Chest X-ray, AP view. Patient: 47 years old, sex M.
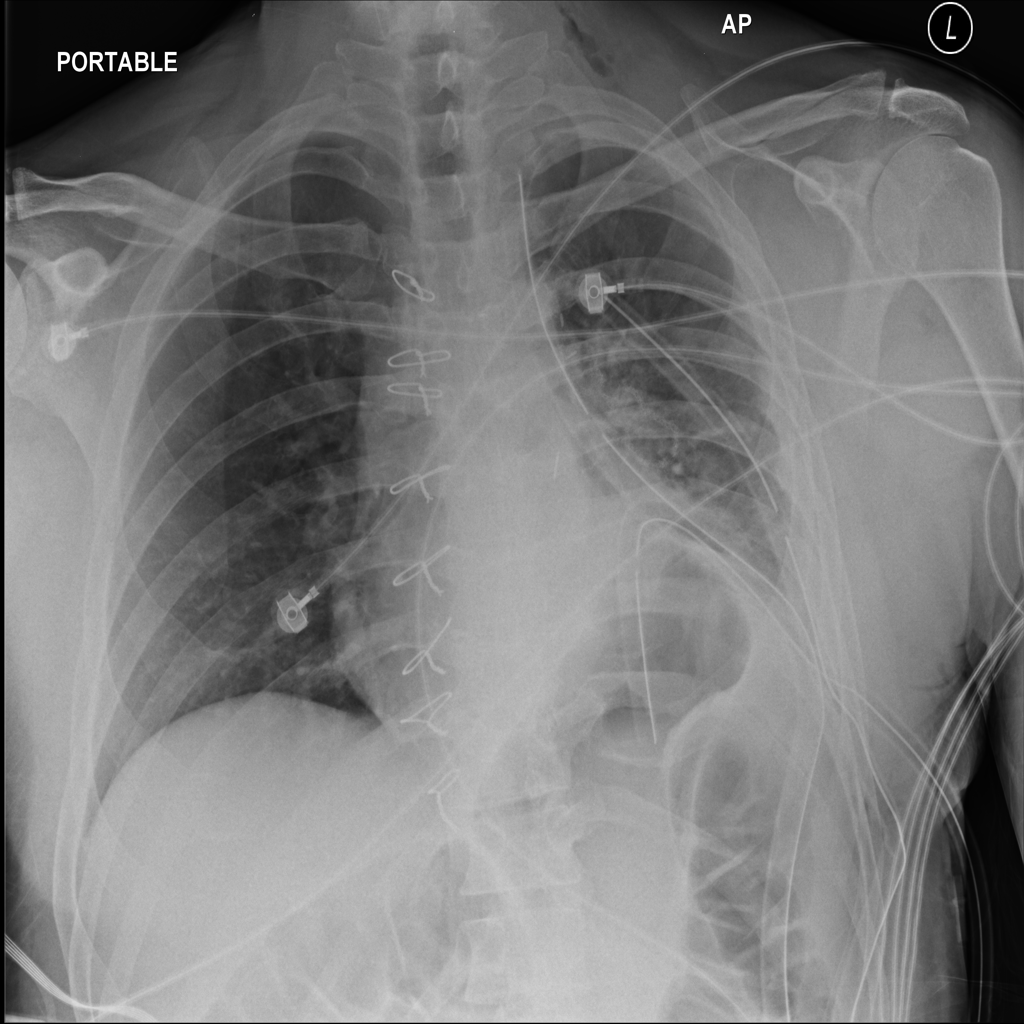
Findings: No Finding